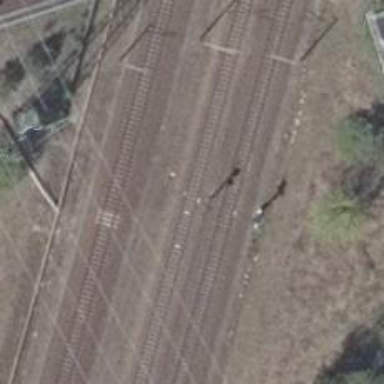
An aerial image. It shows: Railway signal.